Question: Is there any way to get vim to save the tab names (assigned via the <URL> upon issuing the ':mksession [fileName]' command?
Observe below (zoom in), I have a working session on the left, and the same session loaded via the 'vim -S fileName' command, on the right. The assigned tab labels revert to absolute paths, ConqueShell terminal is interpreted as a file.

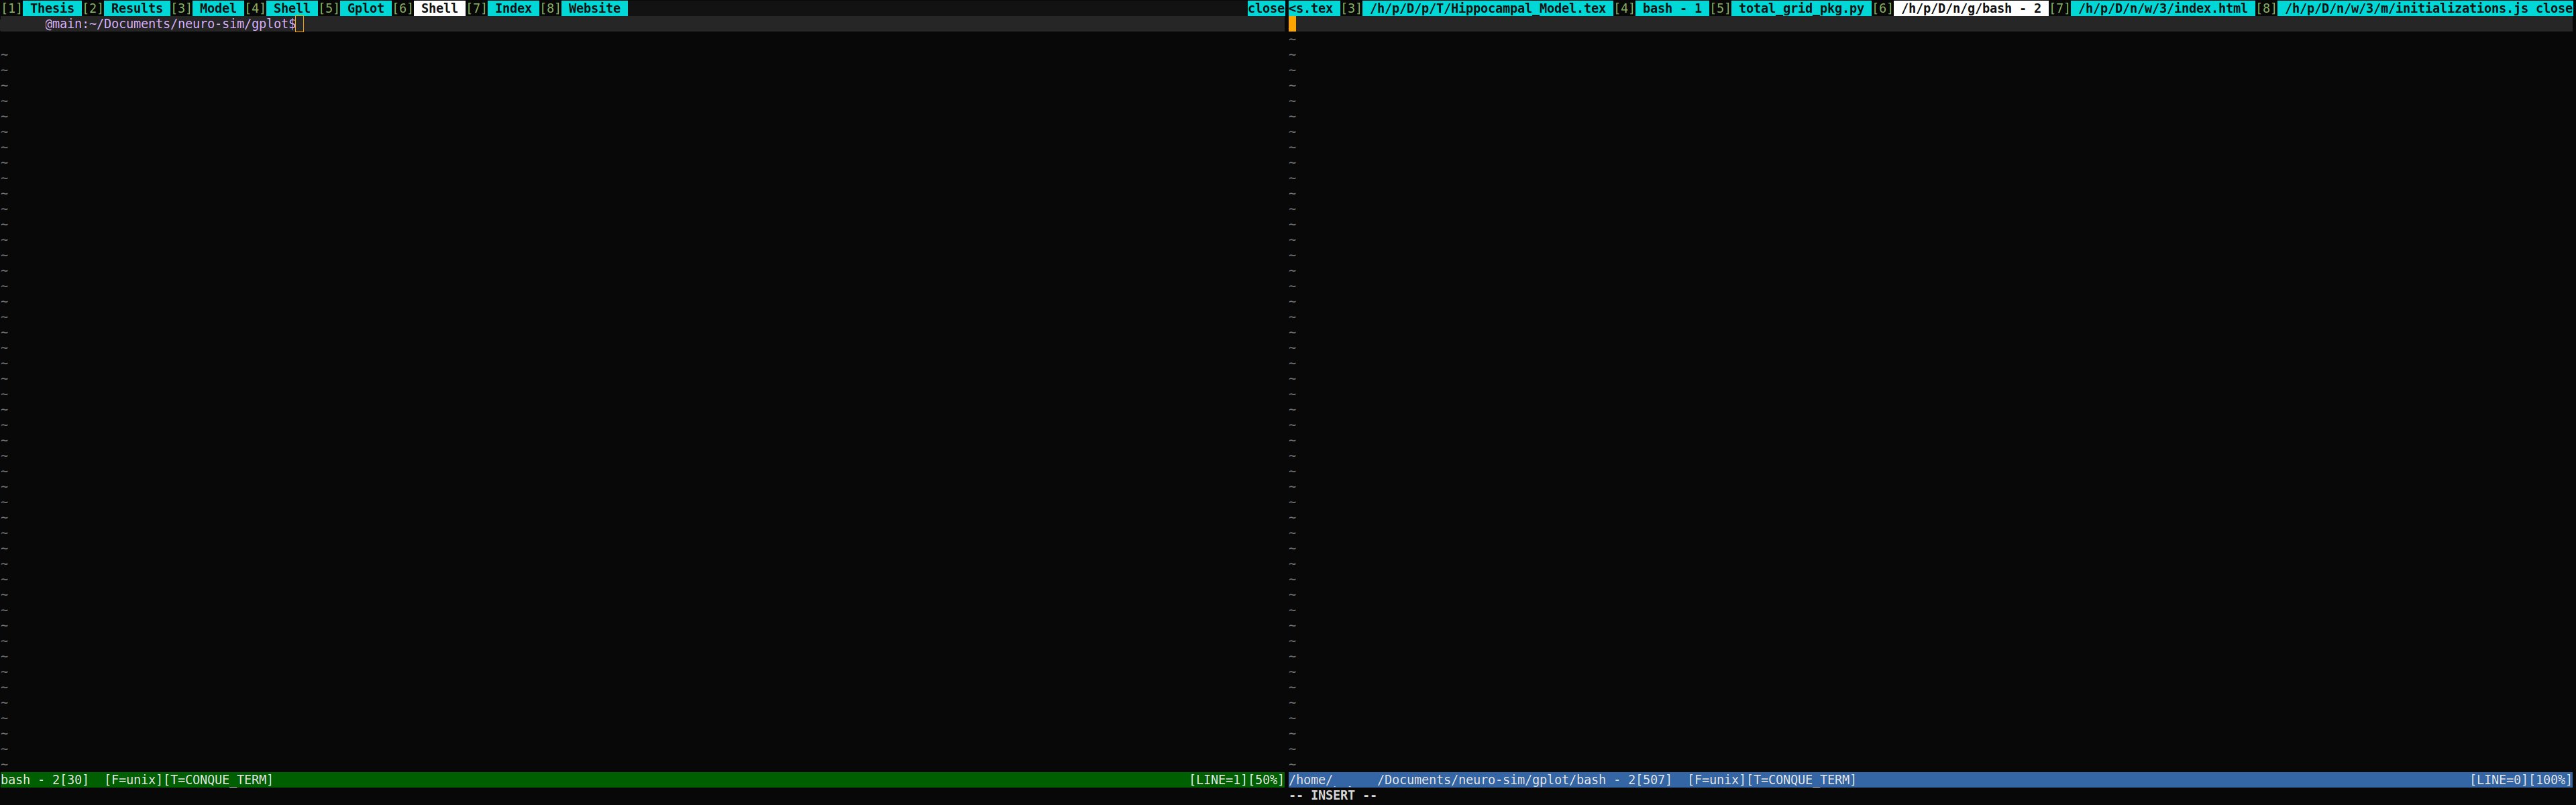
Answer: After learning some basic VimScript I just gave up and used Python instead (to cite one example, you can't save global information to a session if it is a list). Here is a solution I found for saving tab names (will post a solution for ConqueShell if I find one)
Put the following in your '.vimrc' file and use whatever mapping you want to quickly save and load your sessions
'''
"Tokenize it so it has the following form (without spaces)
"Label1 JJ Label2 JJ Label3 JJ Label4
"Or if you prefer use something other than 'JJ' but DO NOT
"use symbols as they could interfere with the shell command
"line
function RecordTabNames()
"Start at the first tab with no tab names assigned
let g:TabNames = ''
tabfirst
"Iterate over all the tabs and determine whether g:TabNames
"needs to be updated
for i in range(1, tabpagenr('$'))
"If tabnames.vim created the variable 't:tab_name', append it
"to g:TabNames, otherwise, append nothing, but the delimiter
if exists('t:tab_name')
let g:TabNames = g:TabNames . t:tab_name . 'JJ'
else
let g:TabNames = g:TabNames . 'JJ'
endif
"iterate to next tab
tabnext
endfor
endfunction
func! MakeFullSession()
call RecordTabNames()
mksession! ~/.vim/sessions/Session.vim
"Call the Pythin script, passing to it as an argument, all the
"tab names. Make sure to put g:TabNames in double quotes, o.w.
"a tab label with spaces will be passed as two separate arguments
execute "!mksession.py '" . g:TabNames . "'"
endfunc
func! LoadFullSession()
source ~/.vim/sessions/Session.vim
endfunc
nnoremap <leader>mks :call MakeFullSession()<CR>
nnoremap <leader>lks :call LoadFullSession()<CR>
'''
Now create the following text file and put it somewhere in your 'PATH' variable ('echo $PATH' to get it, mine is at '/home/user/bin/mksession.py') and make sure to make it executable ('chmod 0700 /home/user/bin/mksession.py')
'''
#!/usr/bin/env python
"""This script attempts to fix the Session.vim file by saving the
tab names. The tab names must be passed at the command line,
delimitted by a unique string (in this case 'JJ'). Also, although
spaces are handled, symbols such as '!' can lead to problems.
Steer clear of symbols and file names with 'JJ' in them (Sorry JJ
Abrams, that's what you get for making the worst TV show in history,
you jerk)
"""
import sys
import copy
if __name__ == "__main__":
labels = sys.argv[1].split('JJ')
labels = labels[:len(labels)-1]
"""read the session file to add commands after tabedit
" "(replace 'USER' with your username)
"
f = open('/home/USER/.vim/sessions/Session.vim', 'r')
text = f.read()
f.close()
"""If the text file does not contain the word "tabedit" that means there
" "are no tabs. Therefore, do not continue
"""
if text.find('tabedit') >=0:
text = text.split('
')
"""Must start at index 1 as the first "tab" is technically not a tab
" "until the second tab is added
"""
labelIndex = 1
newText = ''
for i, line in enumerate(text):
newText +=line + '
'
"""Remember that vim is not very smart with tabs. It does not understand
" "the concept of a single tab. Therefore, the first "tab" is opened
" "as a buffer. In other words, first look for the keyword 'edit', then
" "subsequently look for 'tabedit'. However, when being sourced, the
" "first tab opened is still a buffer, therefore, at the end we will
" "have to return and take care of the first "tab"
"""
if line.startswith('tabedit'):
"""If the labelIndex is empty that means it was never set,
" "therefore, do nothing
"""
if labels[labelIndex] != '':
newText += 'TName "%s"
'%(labels[labelIndex])
labelIndex += 1
"""Now that the tabbed windowing environment has been established,
" "we can return to the first "tab" and set its name. This serves
" "the double purpose of selecting the first tab (if it has not
" "already been selected)
"""
newText += "tabfirst
"
newText += 'TName "%s"
'%(labels[0])
#(replace 'USER' with your username)
f = open('/home/USER/.vim/sessions/Session.vim', 'w')
f.write(newText)
f.close()
'''